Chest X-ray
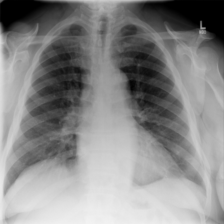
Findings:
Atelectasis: negative
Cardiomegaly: negative
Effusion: negative
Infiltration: negative
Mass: negative
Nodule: negative
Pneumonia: negative
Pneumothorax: negative
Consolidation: negative
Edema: negative
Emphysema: negative
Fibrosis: negative
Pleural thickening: negative
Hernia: negative